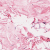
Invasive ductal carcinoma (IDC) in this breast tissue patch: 0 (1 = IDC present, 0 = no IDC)